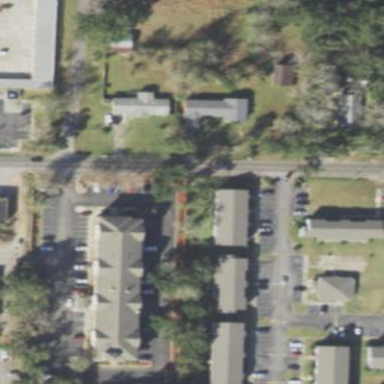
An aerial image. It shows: Single-family residential area.